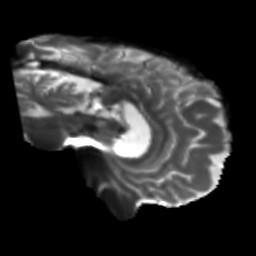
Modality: T2w
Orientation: sagittal
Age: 66
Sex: male
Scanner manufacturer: siemens
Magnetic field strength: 3 T
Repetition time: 5.25 s
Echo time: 0.08 s